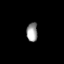
Tissue: prostate
Cell type: Myeloid cells
Senescence score: 0.8766
Nuclear area (px): 205
Mean DAPI intensity: 154.4